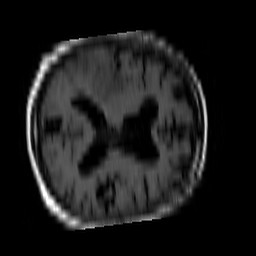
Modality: FLAIR
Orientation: axial
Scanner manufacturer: ge
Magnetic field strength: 1.5 T
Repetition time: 2.427 s
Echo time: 0.0513 s